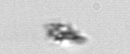
Label: detritus